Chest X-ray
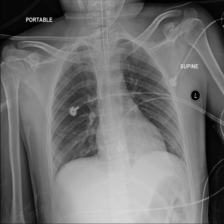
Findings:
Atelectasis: positive
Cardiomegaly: negative
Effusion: negative
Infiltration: negative
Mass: negative
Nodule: negative
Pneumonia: negative
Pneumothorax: negative
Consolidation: negative
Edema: negative
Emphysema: negative
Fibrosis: negative
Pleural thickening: negative
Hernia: negative